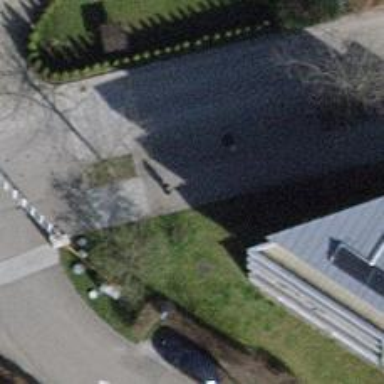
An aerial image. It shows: Recycling container for recycling.